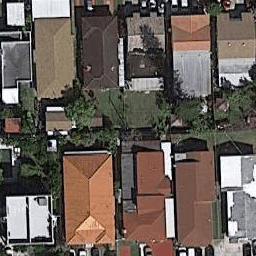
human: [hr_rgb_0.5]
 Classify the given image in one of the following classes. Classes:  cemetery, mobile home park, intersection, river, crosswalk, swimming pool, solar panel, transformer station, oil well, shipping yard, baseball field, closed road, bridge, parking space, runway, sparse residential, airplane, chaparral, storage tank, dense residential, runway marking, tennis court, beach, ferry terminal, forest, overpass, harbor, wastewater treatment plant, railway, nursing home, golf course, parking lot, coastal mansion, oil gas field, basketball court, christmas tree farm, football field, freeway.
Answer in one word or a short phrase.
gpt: dense residential